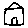
Label: house